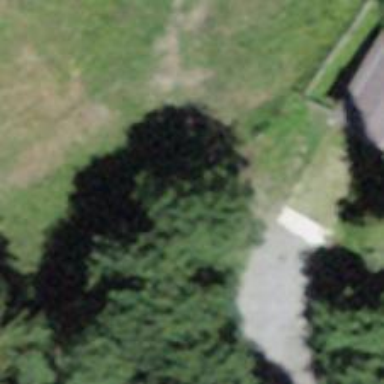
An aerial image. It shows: Path.